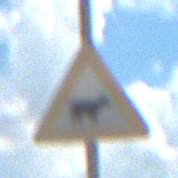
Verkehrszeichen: ViehtriebLinks
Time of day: Midday
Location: Outdoor (Nature)
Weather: PartlyCloudy
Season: NotSpecified
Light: Natural